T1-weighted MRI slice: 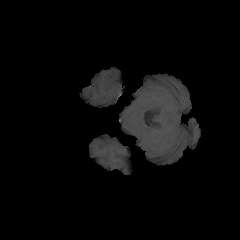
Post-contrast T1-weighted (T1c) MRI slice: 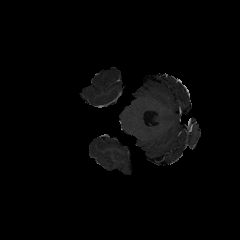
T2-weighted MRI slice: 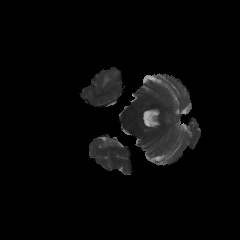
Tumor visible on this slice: yes